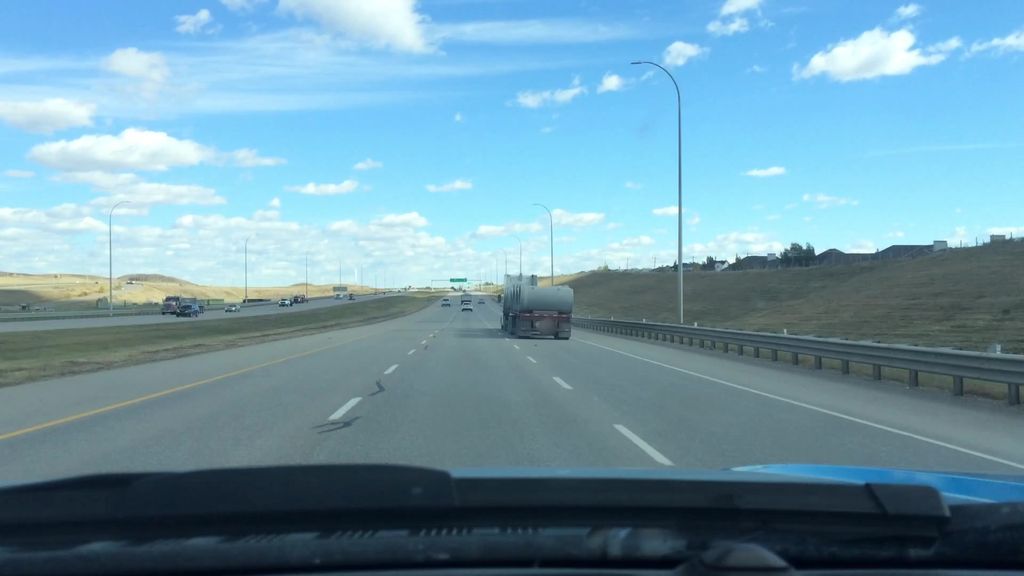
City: calgary